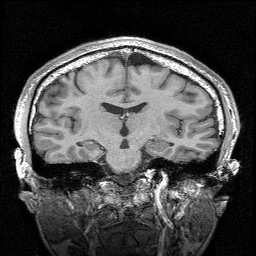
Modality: T1w
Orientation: sagittal